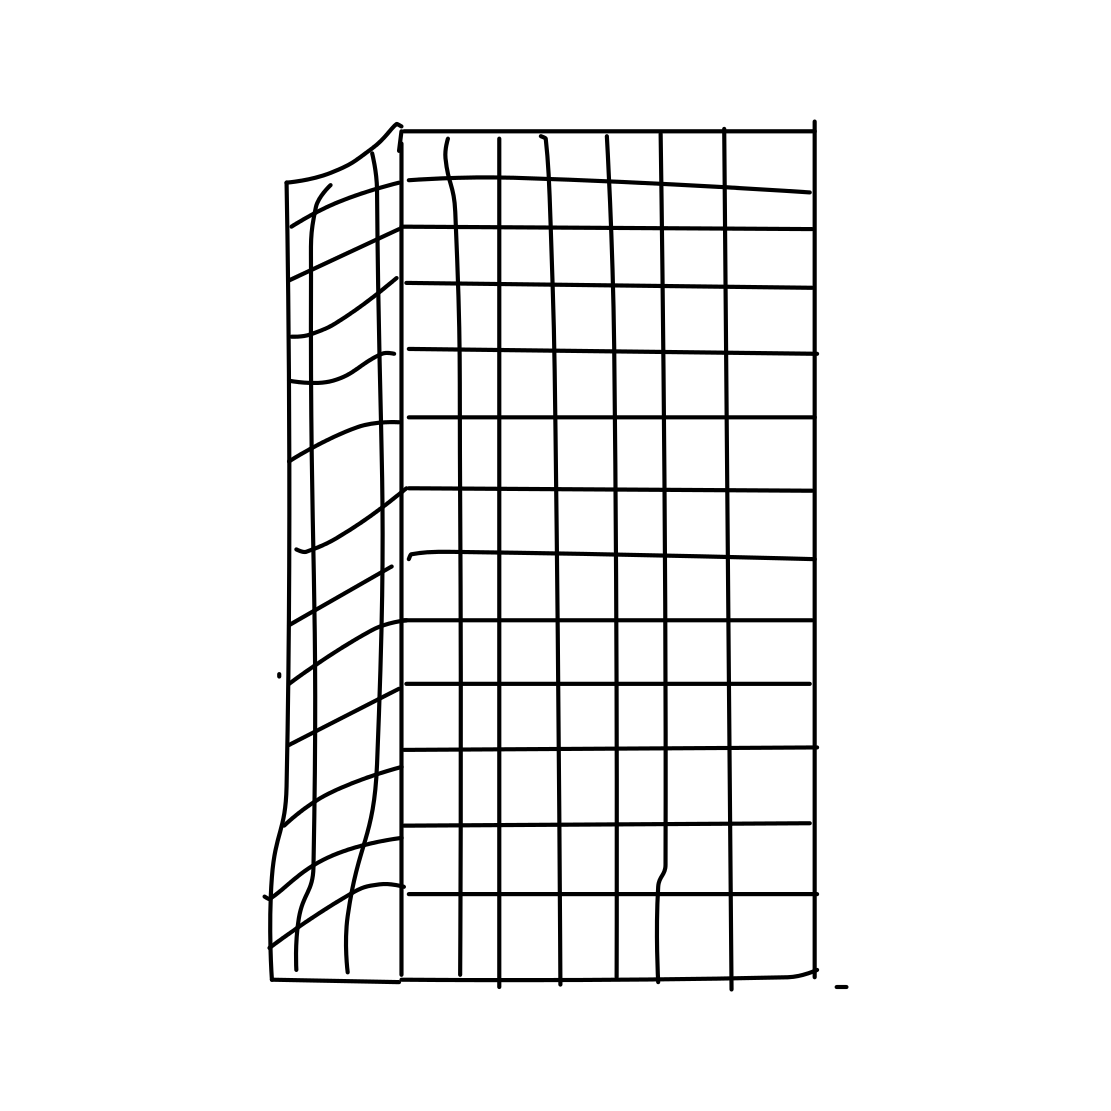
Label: skyscraper